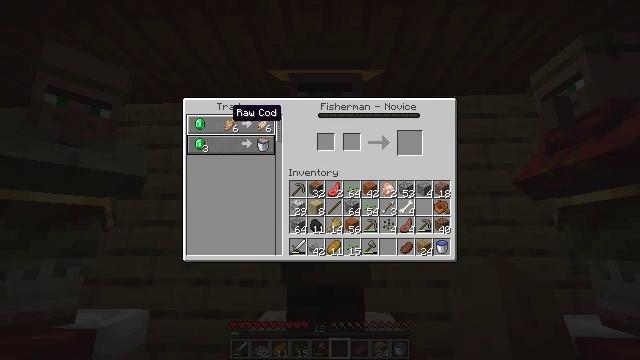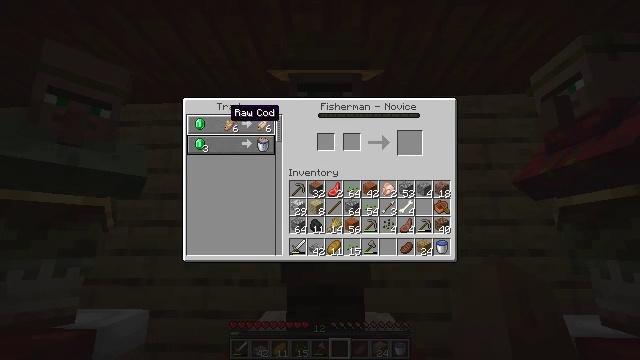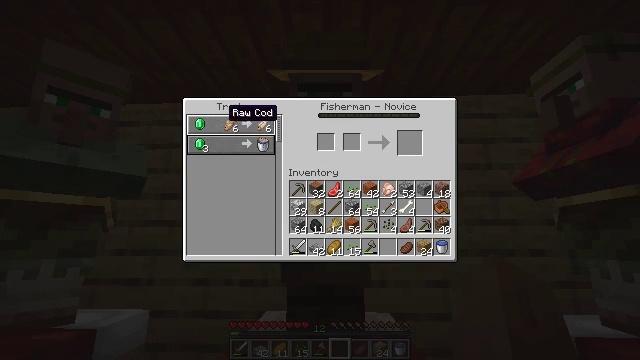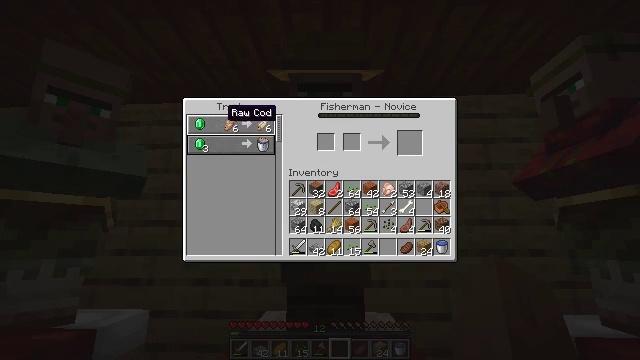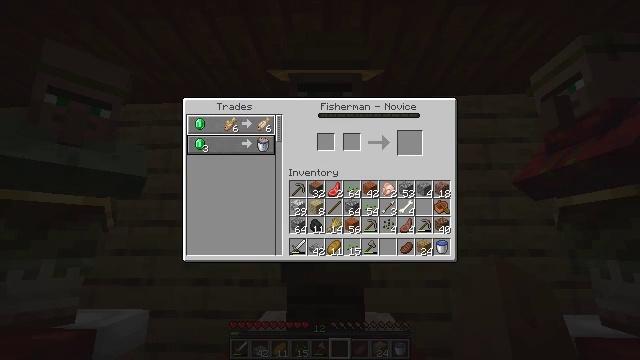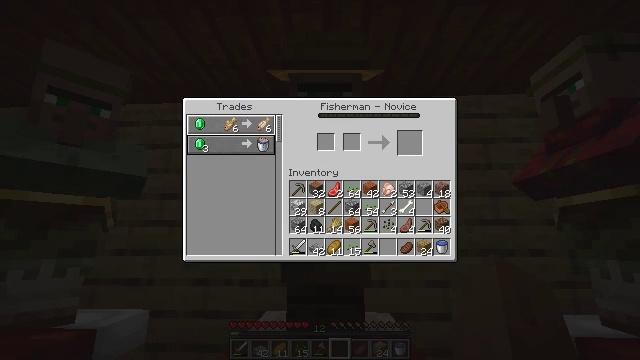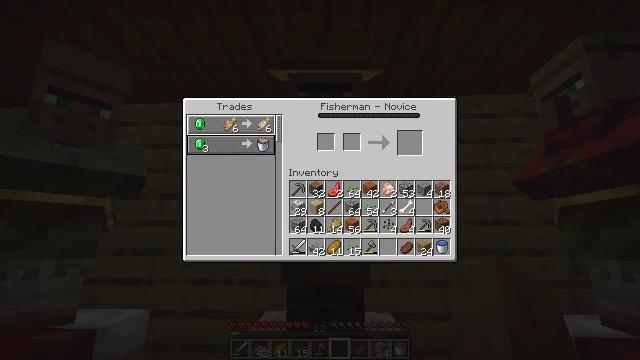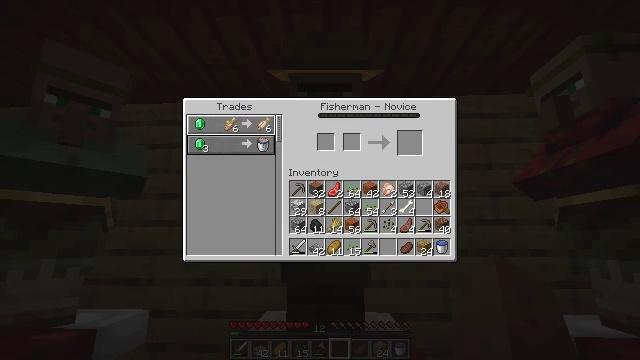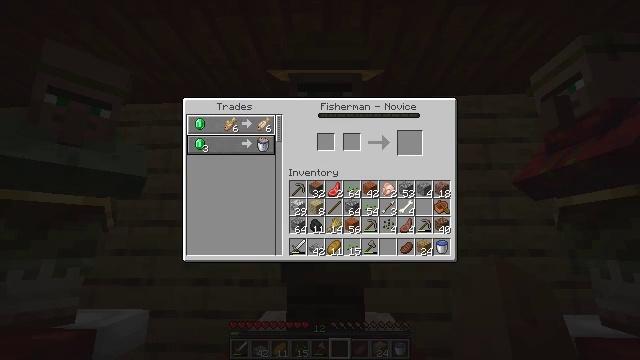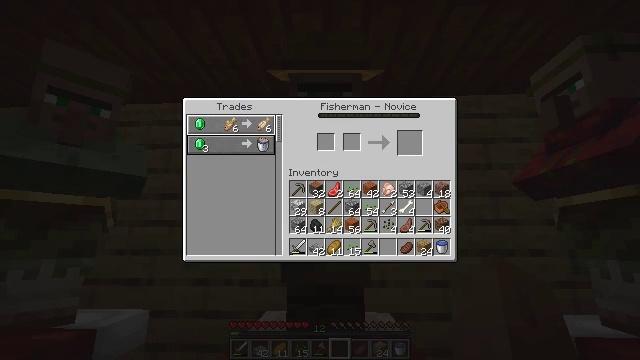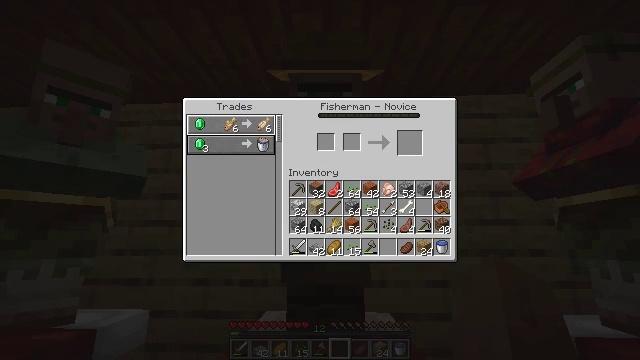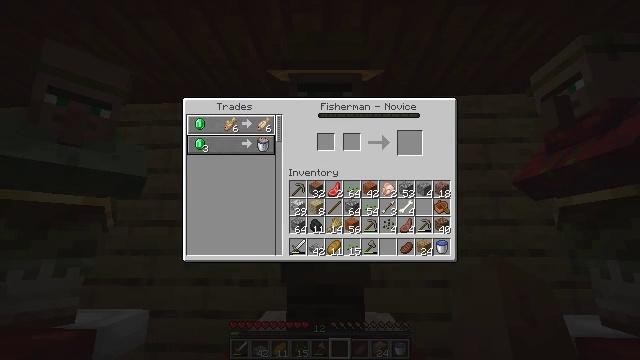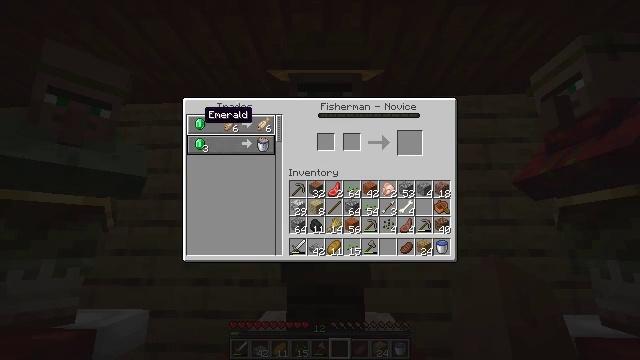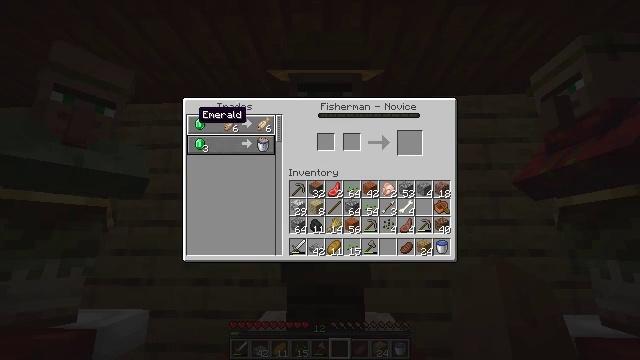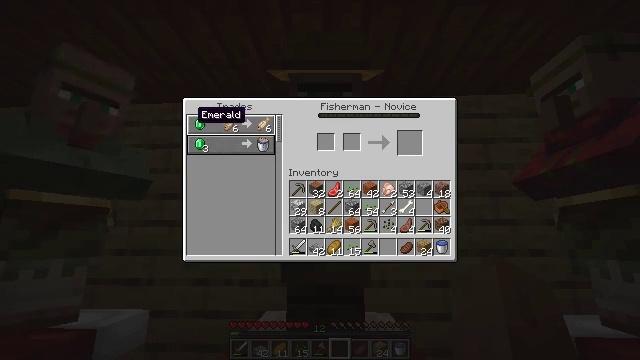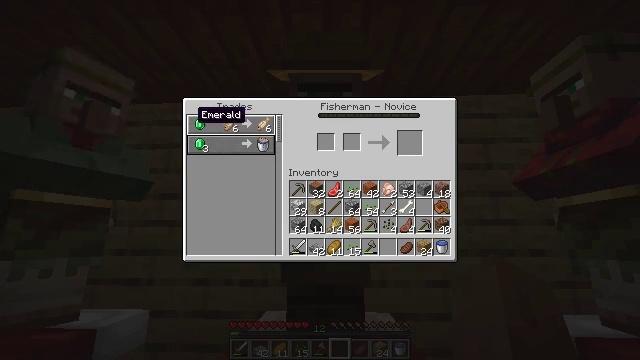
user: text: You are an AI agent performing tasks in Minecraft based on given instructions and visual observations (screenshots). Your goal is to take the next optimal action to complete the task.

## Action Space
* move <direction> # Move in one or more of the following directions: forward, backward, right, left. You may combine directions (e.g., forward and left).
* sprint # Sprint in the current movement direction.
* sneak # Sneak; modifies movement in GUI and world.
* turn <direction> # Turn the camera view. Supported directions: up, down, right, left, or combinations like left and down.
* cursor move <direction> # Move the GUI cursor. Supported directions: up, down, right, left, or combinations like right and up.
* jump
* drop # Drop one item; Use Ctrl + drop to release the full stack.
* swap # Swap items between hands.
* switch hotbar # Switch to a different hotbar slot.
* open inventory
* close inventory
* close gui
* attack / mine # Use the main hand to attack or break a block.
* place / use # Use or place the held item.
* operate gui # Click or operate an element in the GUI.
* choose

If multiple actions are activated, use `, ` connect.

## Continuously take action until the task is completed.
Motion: motion action
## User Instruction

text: Collect cobblestone slabs from your build.
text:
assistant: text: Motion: no_op
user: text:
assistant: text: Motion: no_op
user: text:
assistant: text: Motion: no_op
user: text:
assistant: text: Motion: no_op
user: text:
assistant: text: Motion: no_op
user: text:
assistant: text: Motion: no_op
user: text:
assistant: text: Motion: no_op
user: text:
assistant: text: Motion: no_op
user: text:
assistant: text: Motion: no_op
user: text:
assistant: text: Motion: no_op
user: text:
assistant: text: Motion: no_op
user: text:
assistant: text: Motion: cursor move left
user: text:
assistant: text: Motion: no_op
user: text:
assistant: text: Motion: no_op
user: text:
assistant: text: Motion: no_op
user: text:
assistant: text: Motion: no_op
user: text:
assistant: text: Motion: no_op
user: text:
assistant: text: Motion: no_op
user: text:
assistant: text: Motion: no_op
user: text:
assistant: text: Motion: no_op
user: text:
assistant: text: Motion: no_op
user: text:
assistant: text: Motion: no_op
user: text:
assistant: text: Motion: no_op
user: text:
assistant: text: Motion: no_op
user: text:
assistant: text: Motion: close gui
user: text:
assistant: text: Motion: turn right, open inventory
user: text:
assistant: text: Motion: turn right, open inventory
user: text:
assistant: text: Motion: turn right
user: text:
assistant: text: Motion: turn right
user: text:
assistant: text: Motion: turn right